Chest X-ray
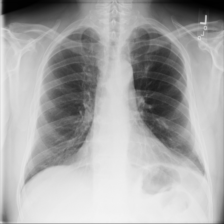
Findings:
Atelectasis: negative
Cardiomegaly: negative
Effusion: negative
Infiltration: negative
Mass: negative
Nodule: negative
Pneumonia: negative
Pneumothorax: negative
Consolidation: negative
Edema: negative
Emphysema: negative
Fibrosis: negative
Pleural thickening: negative
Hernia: negative